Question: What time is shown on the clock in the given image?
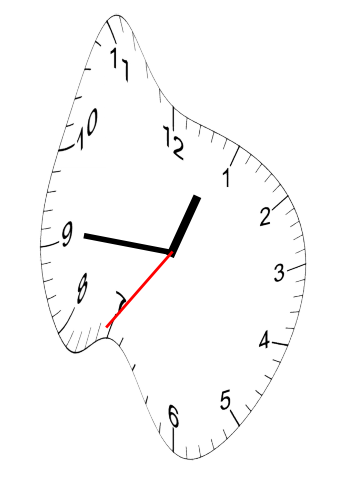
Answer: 12:45:36